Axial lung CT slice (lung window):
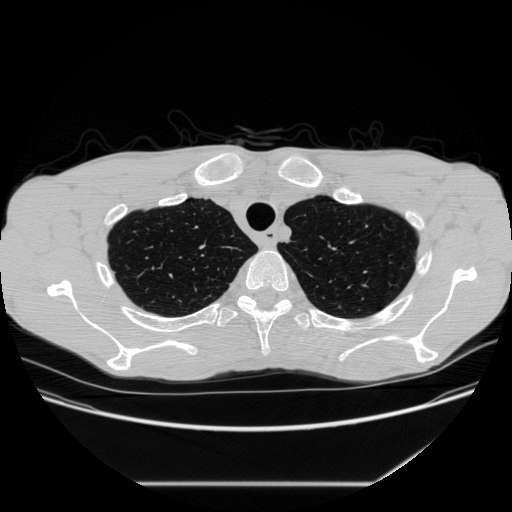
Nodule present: no